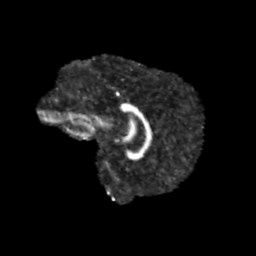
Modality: FA
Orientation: sagittal
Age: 11
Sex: male
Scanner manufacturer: siemens
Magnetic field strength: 3 T
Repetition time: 3.8 s
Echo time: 0.07 s